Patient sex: F
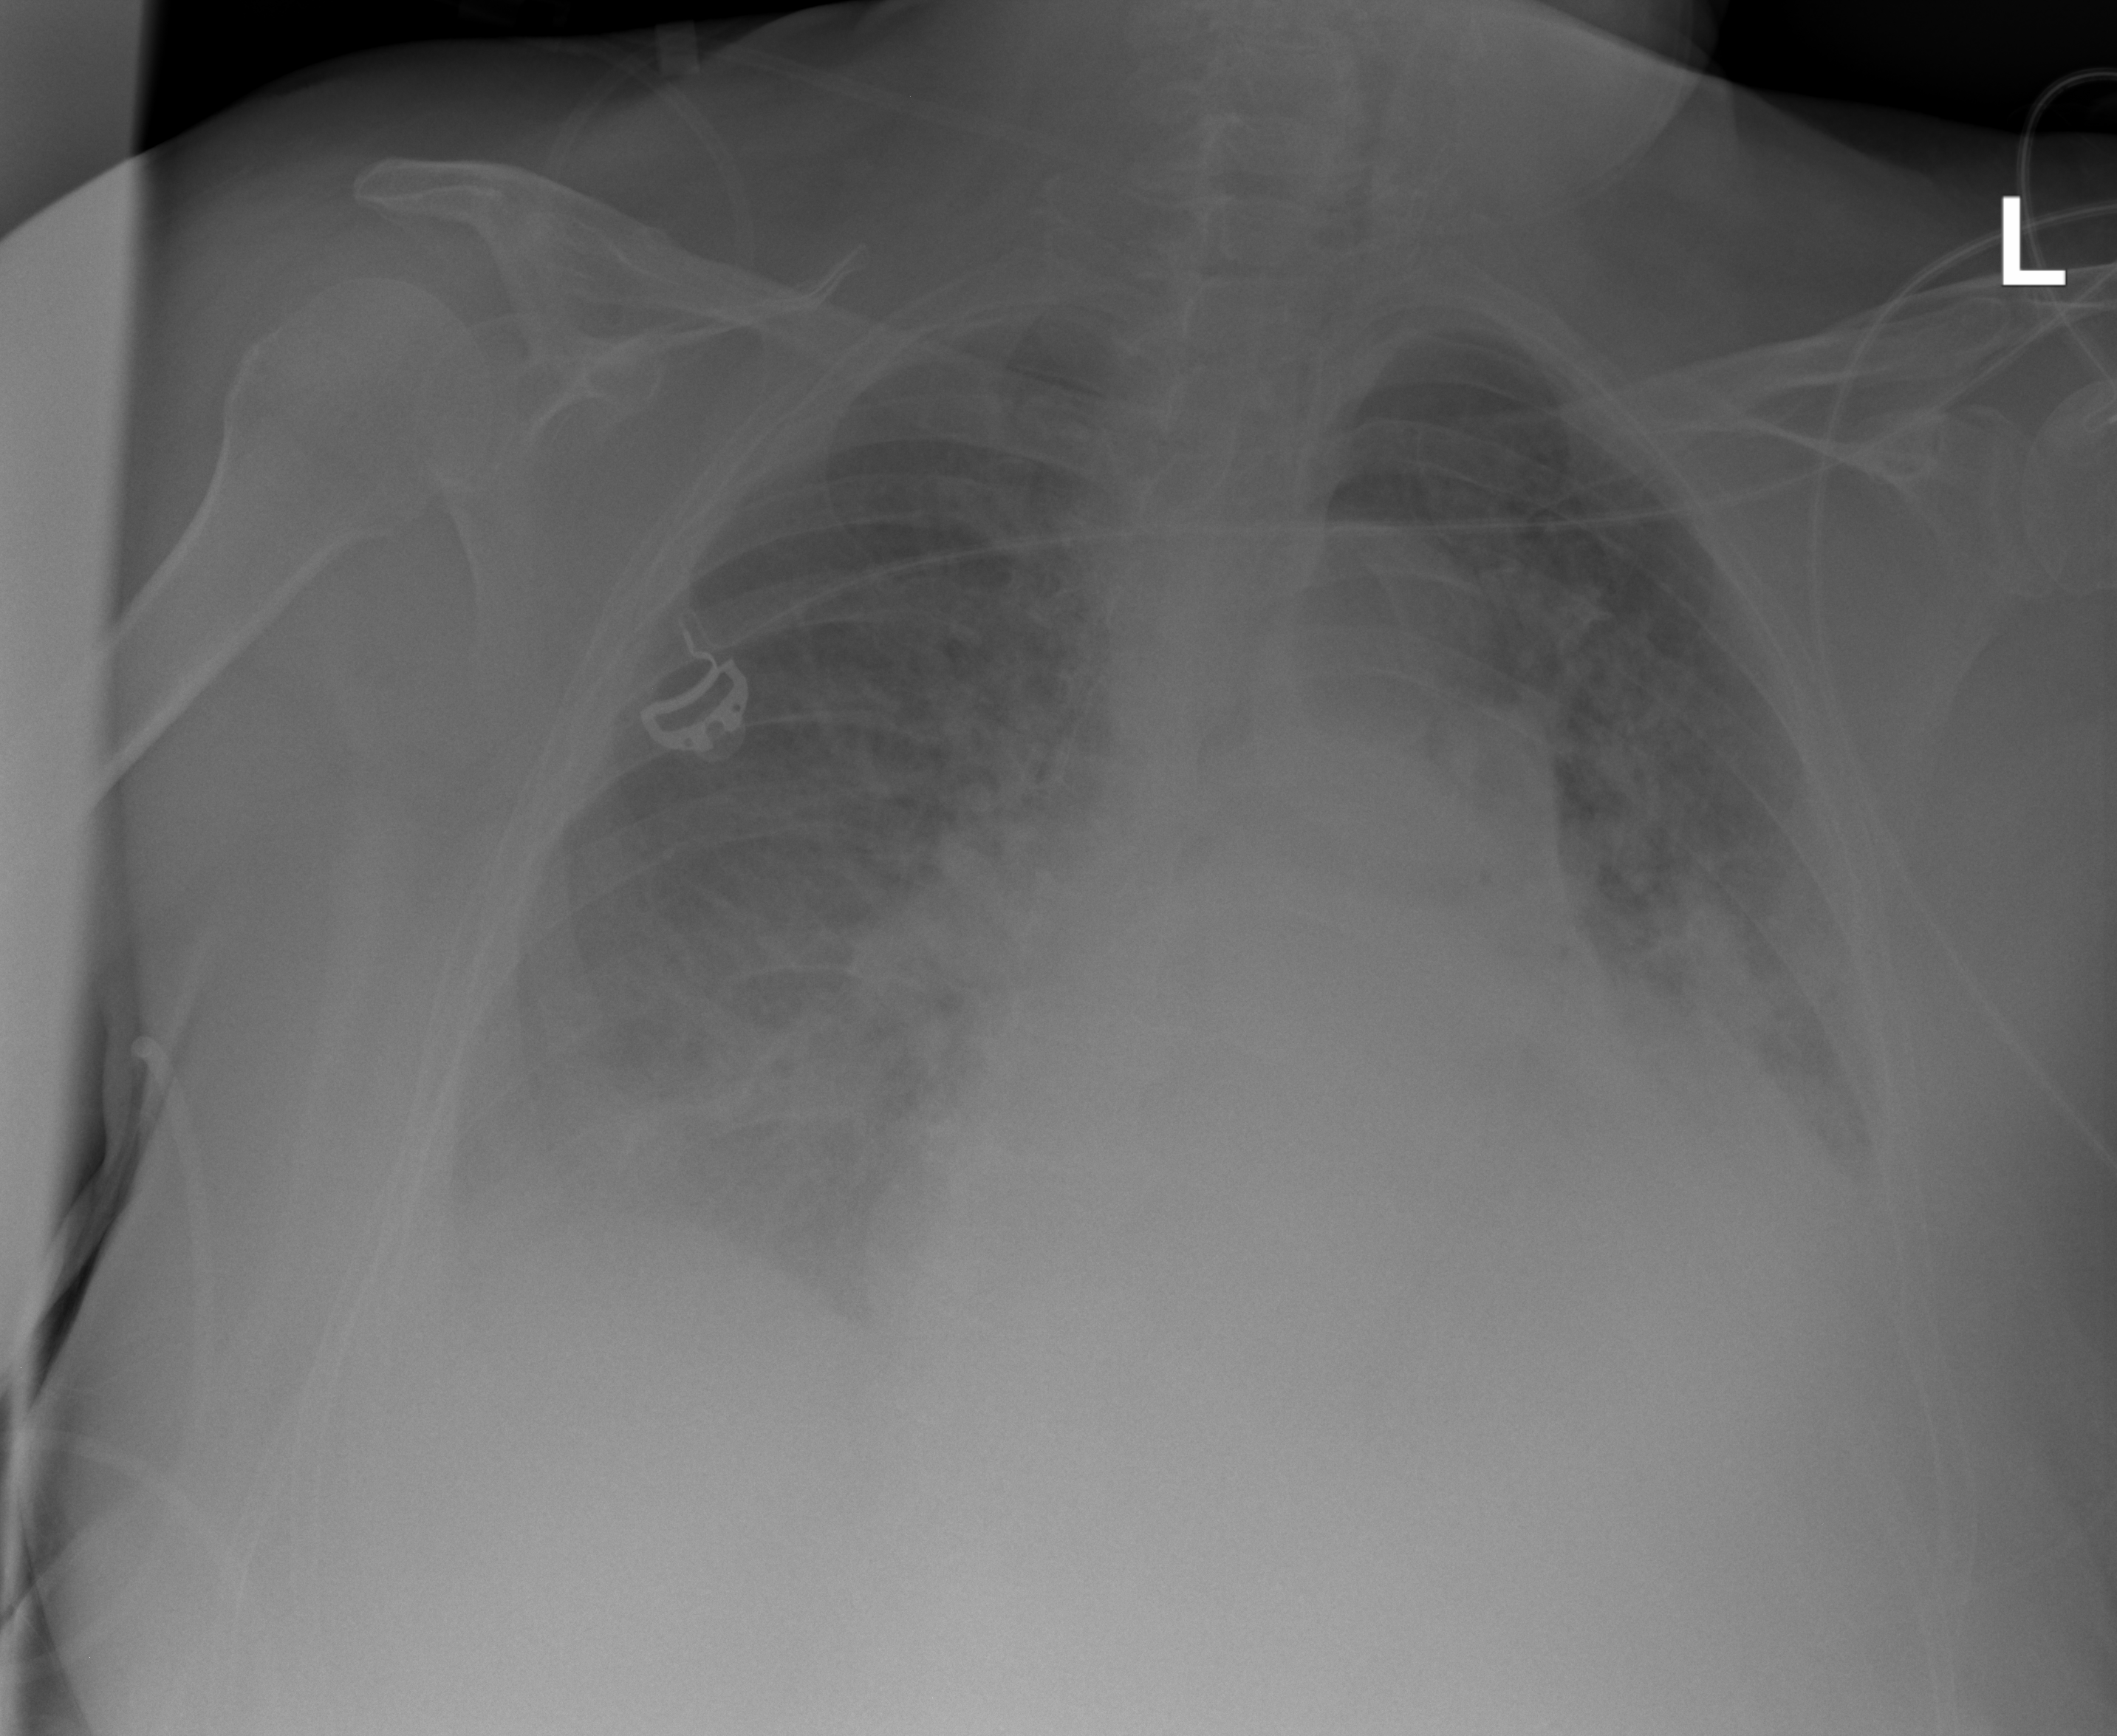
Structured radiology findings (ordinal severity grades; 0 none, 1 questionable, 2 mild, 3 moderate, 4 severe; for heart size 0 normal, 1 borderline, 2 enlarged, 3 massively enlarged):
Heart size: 3
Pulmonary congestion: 3
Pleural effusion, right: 2
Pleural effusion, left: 3
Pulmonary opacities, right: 1
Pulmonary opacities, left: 3
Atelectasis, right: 2
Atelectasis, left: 2